Question: Trying to exit the modal view to go back to the previous scene prior to selecting the modal view. Example attached below:

Originally I used some code from github to exit and return to the previous scene via button.
How can I select the greyed out part to exit instead?
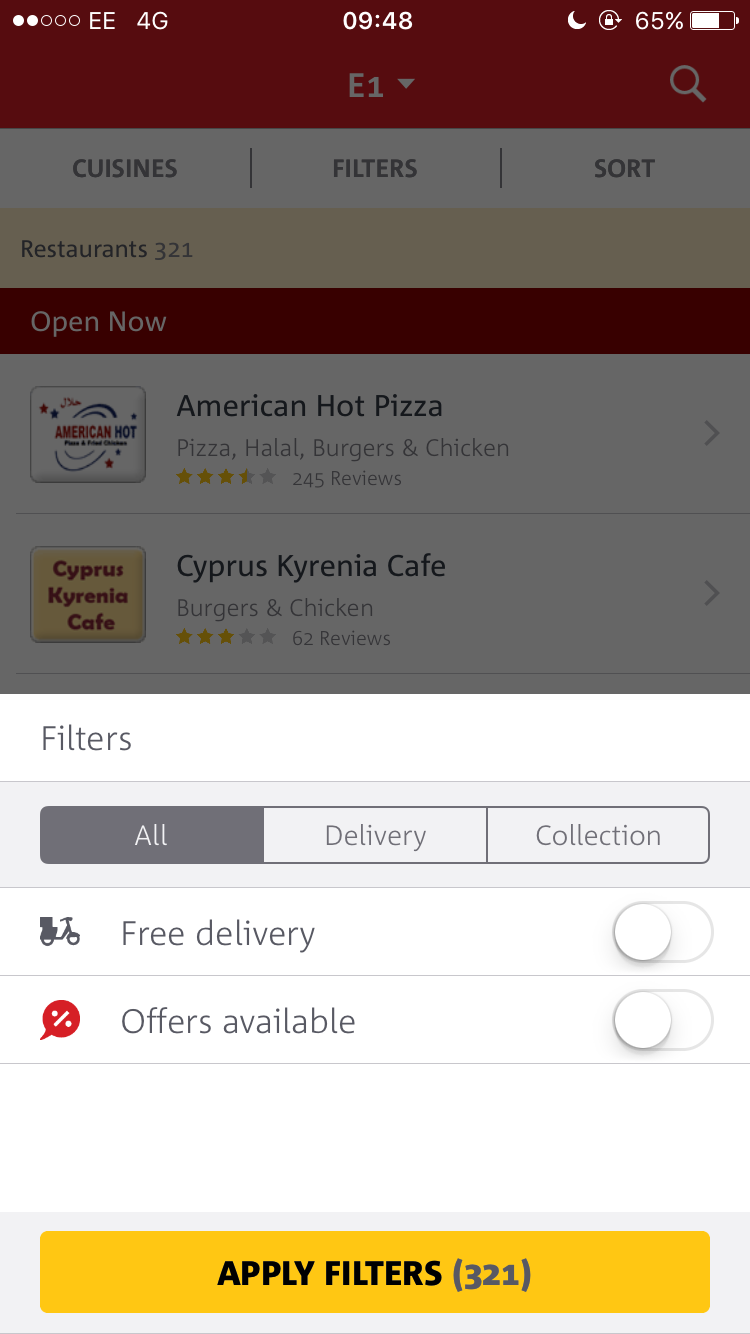
Answer: Add a UITapGestureRecognizer to the gray view and set it up to a method that dismisses the view controller. E.g:
'''
let tap = UITapGestureRecognizer(target: self, action: "close:")
grayView.addGestureRecognizer(tap)
'''
Put this in your viewDidLoad() for example.
Then make the action that responds to the tap, in the global scope of the view controller:
'''
func close(tap: UITapGestureRecognizer) {
self.presentingViewController?.dismissViewControllerAnimated(true, completion: nil)
}
'''
If you want the view to behave differently, you can try something like this:
'''
func close(tap: UITapGestureRecognizer) {
let view = tap.view!
UIView.animateWithDuration(0.5, animations: { () -> Void in
view.backgroundColor = UIColor.clearColor()
}) { (success) -> Void in
self.presentingViewController?.dismissViewControllerAnimated(true, completion: nil)
}
}
'''
You'll maybe have to experiment with the duration of the animation to get it right.